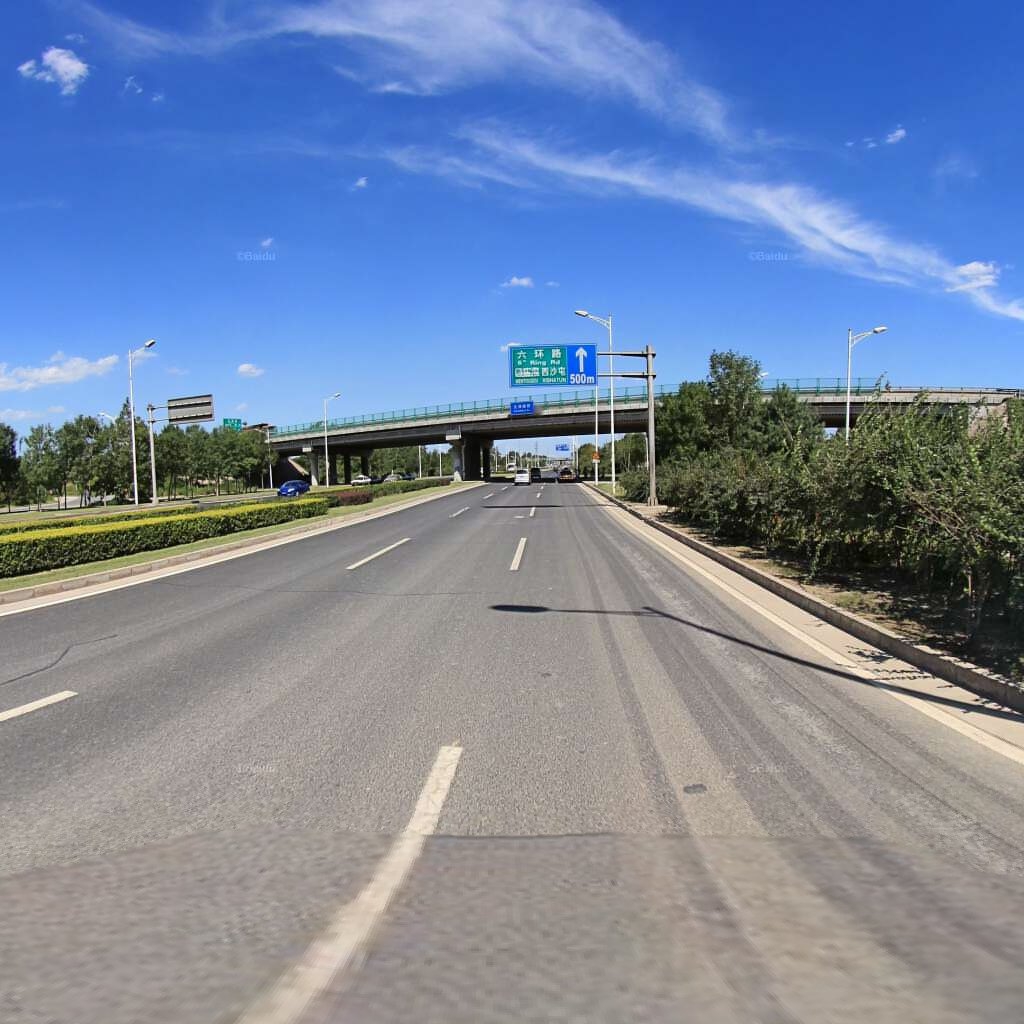
Region: Haidian
Road damage annotations: transverse patch, longitudinal patch